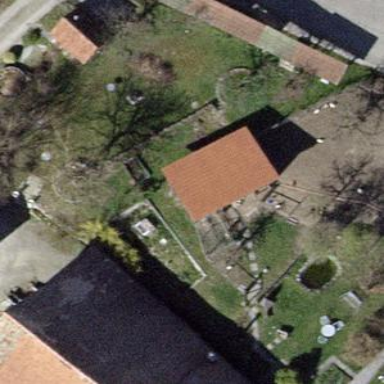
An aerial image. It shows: Shed.